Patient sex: F
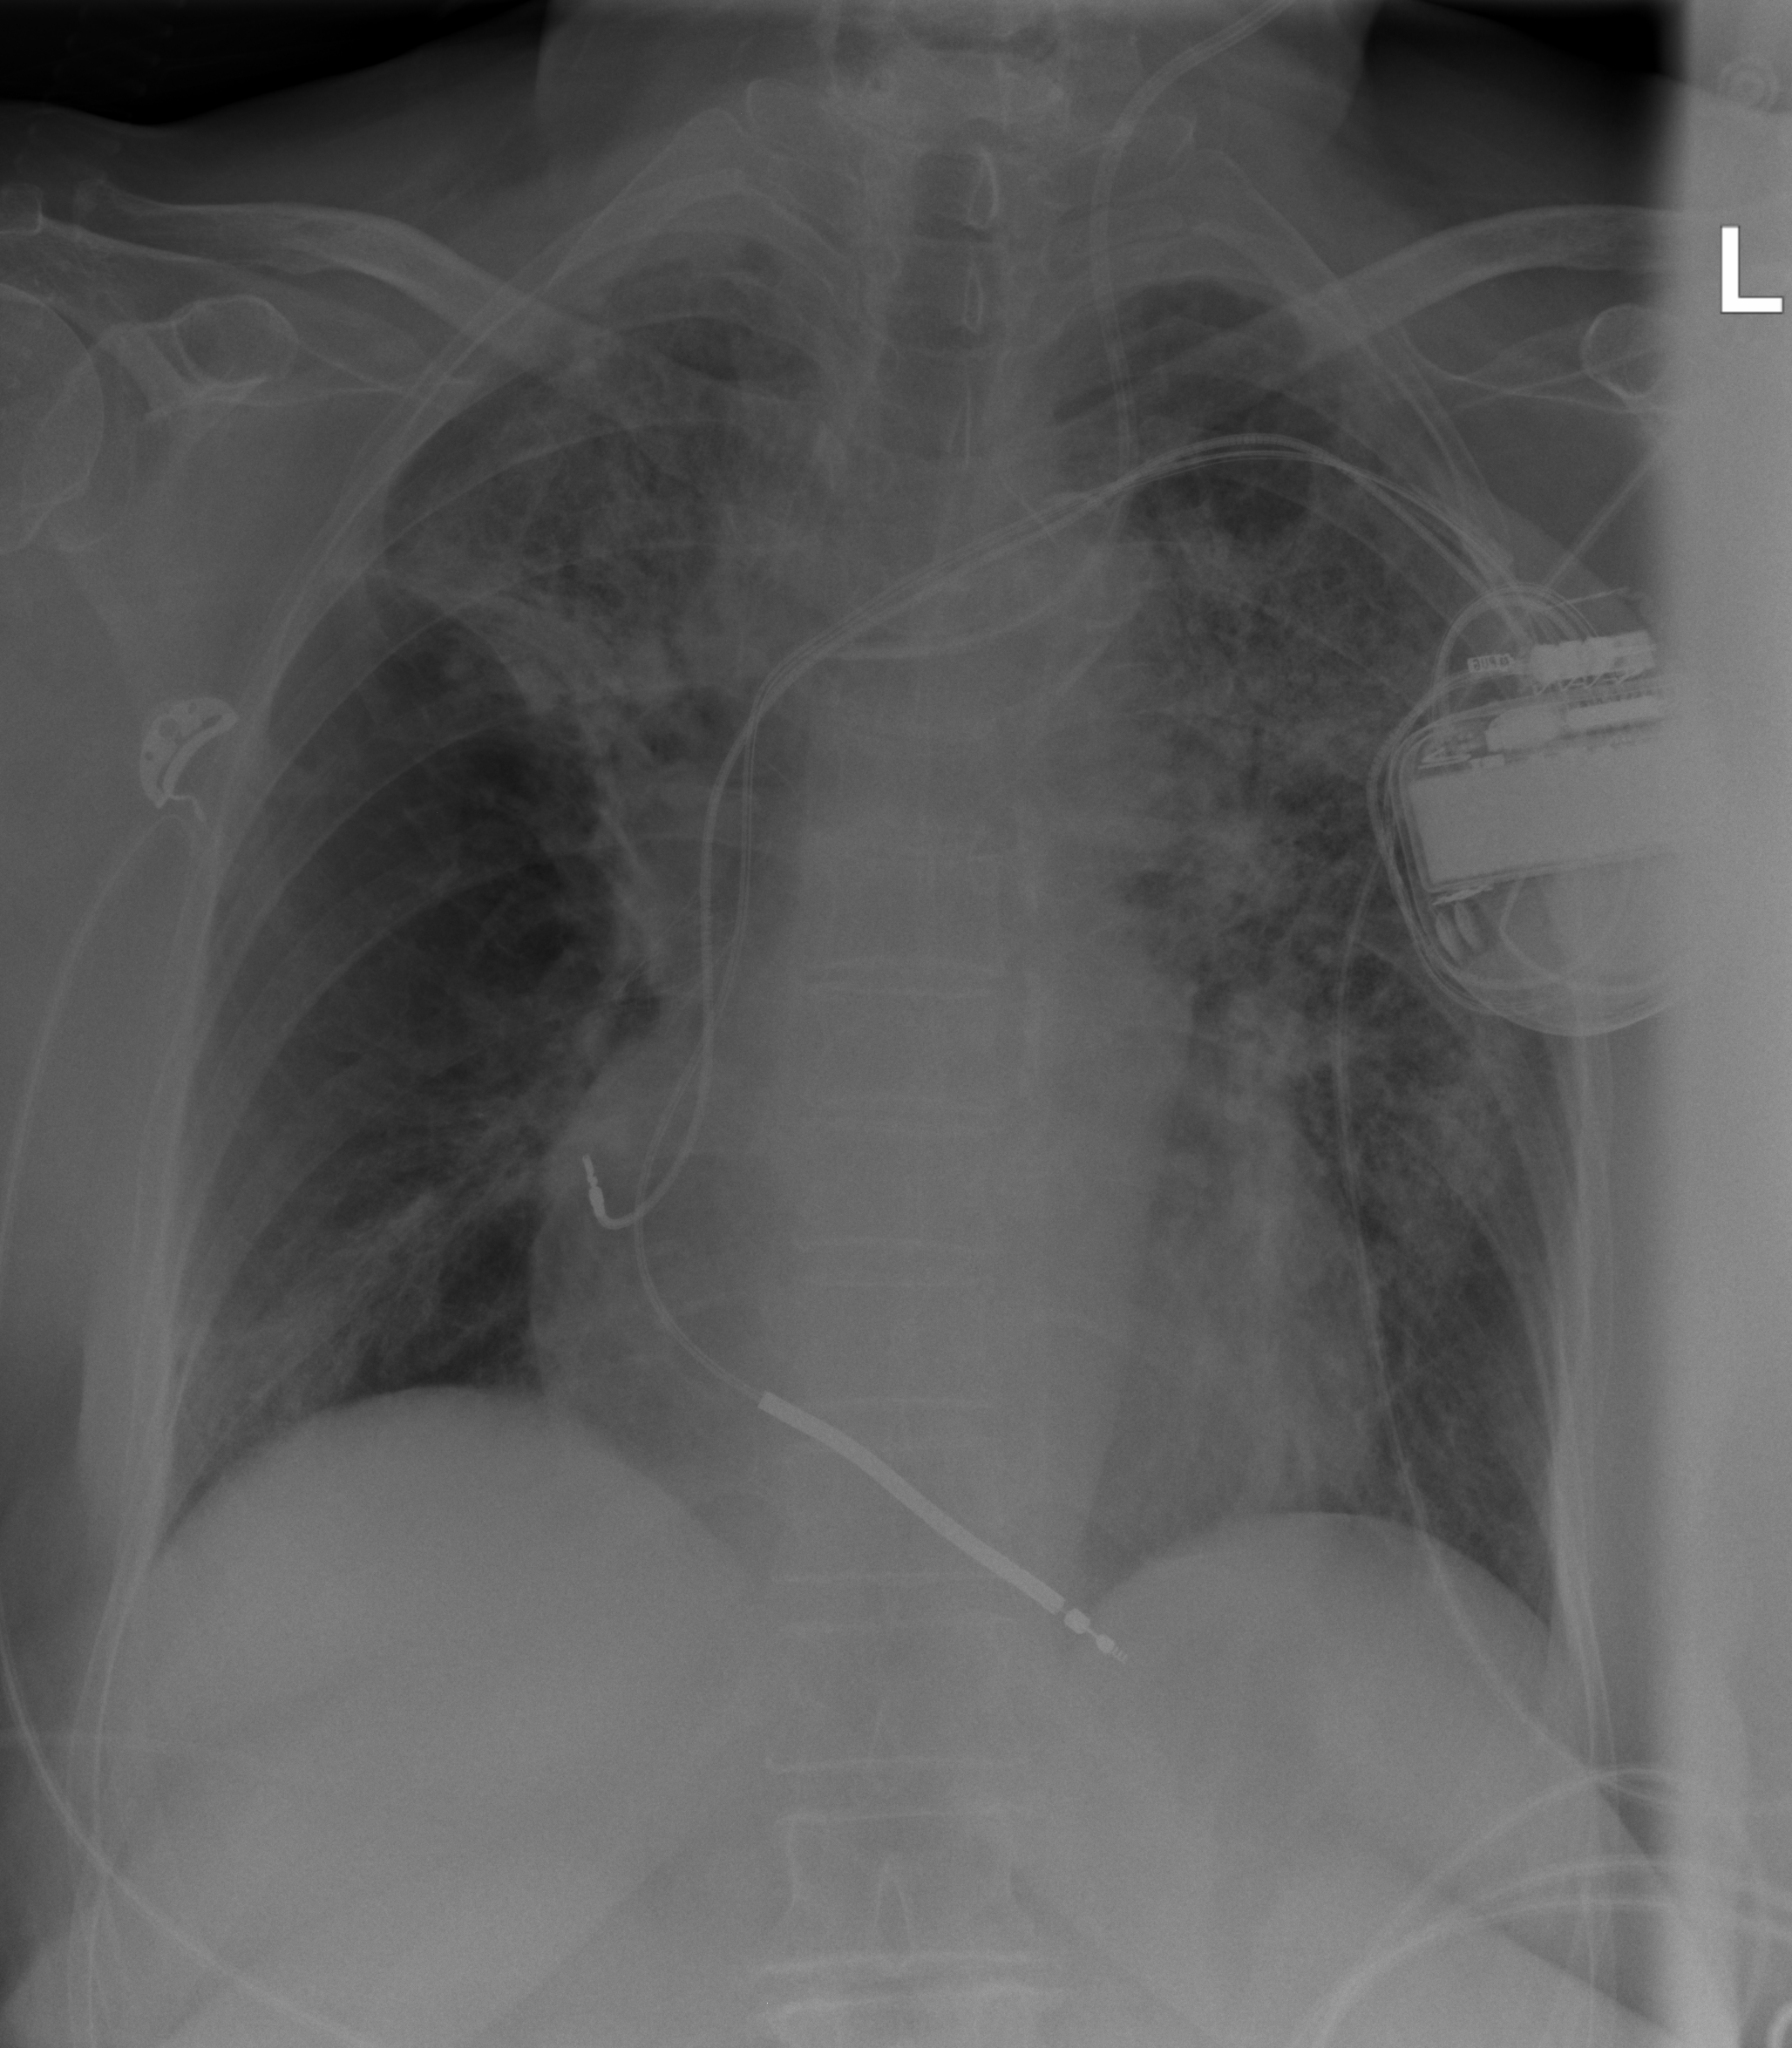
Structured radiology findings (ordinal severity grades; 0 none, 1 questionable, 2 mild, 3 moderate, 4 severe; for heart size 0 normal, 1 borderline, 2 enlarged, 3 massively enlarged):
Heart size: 1
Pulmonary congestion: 0
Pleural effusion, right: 0
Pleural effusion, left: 0
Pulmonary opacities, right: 3
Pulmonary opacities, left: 3
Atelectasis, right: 2
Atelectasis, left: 2